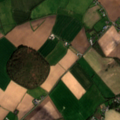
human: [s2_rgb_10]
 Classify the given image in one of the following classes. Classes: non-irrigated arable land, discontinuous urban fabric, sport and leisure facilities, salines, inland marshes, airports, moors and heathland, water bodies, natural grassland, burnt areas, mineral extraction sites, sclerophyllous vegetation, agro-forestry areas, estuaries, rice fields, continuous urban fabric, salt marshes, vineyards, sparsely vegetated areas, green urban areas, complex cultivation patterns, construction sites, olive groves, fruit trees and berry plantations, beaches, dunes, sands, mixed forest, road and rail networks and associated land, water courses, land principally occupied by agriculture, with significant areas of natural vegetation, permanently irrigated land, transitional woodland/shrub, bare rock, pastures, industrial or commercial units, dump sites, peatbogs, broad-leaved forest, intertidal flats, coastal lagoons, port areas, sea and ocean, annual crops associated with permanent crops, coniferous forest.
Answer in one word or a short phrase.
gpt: discontinuous urban fabric, non-irrigated arable land, pastures